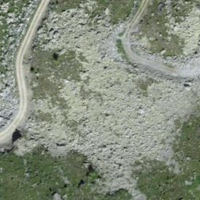
EUNIS habitat code: 26
Species observed at this site:
Arnica montana
Rhododendron ferrugineum
Jacobaea incana